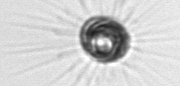
Label: Corethron_hystrix